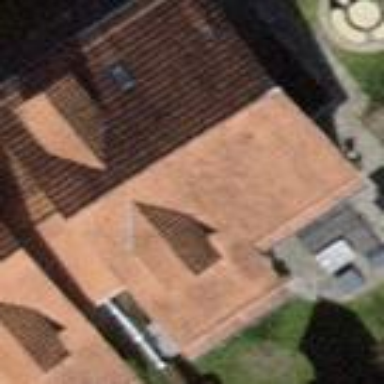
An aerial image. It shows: House with pitched roof.